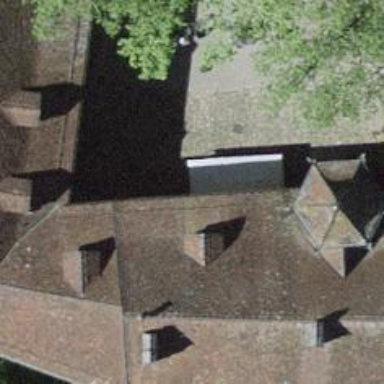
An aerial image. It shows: Historic manor castle with half-hipped roof.